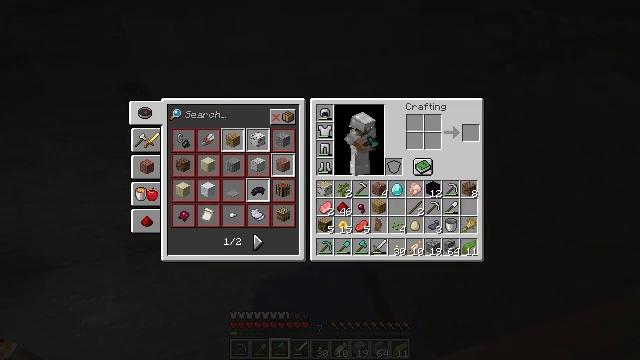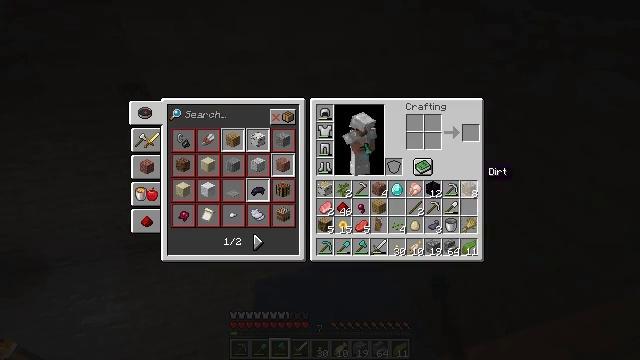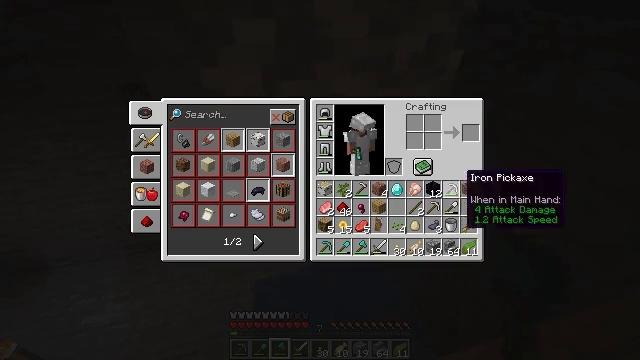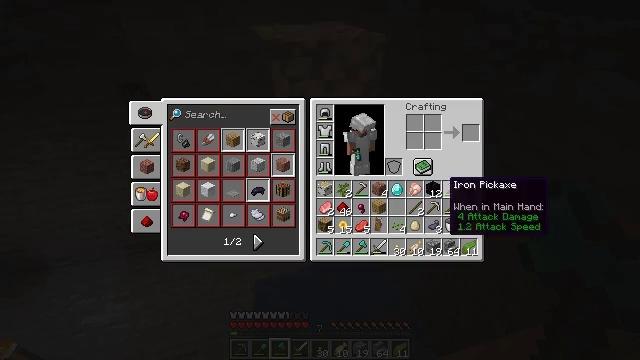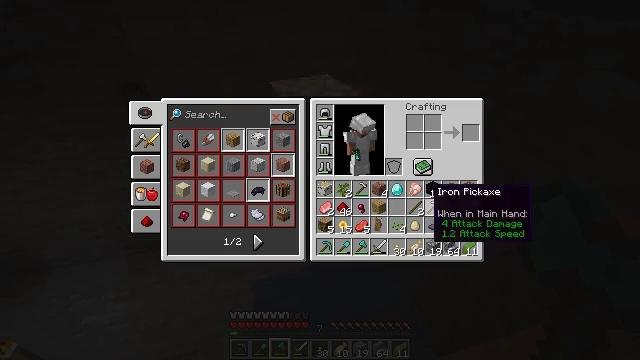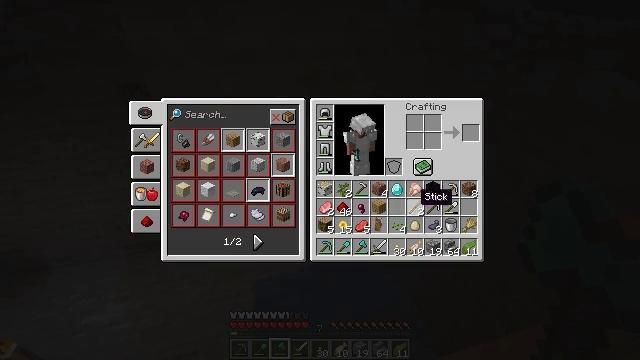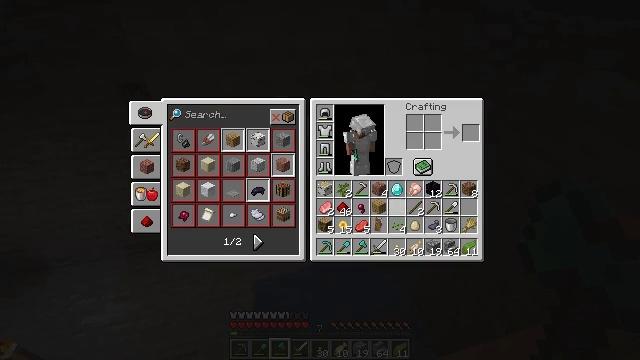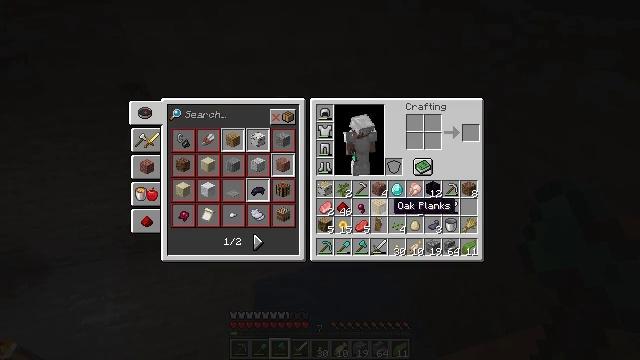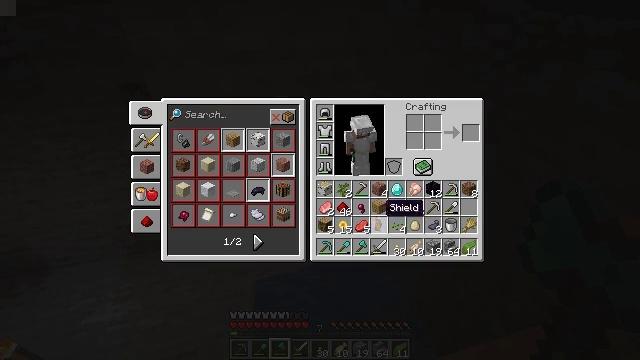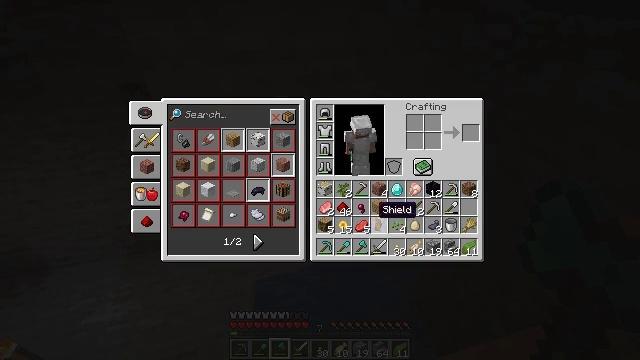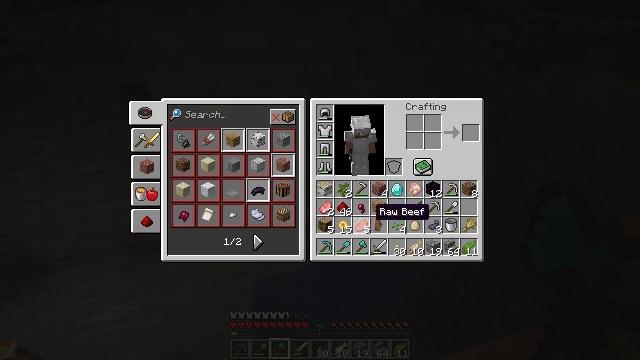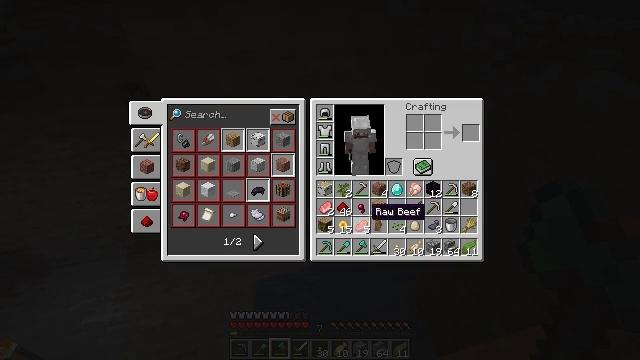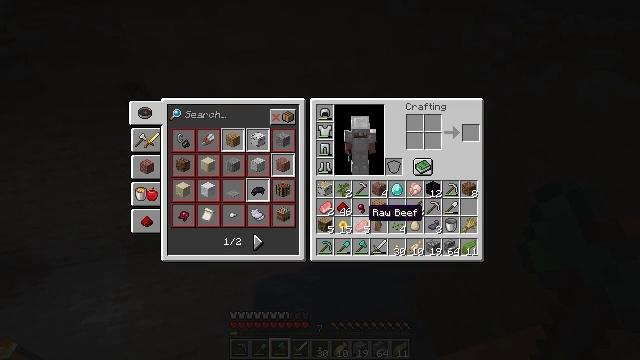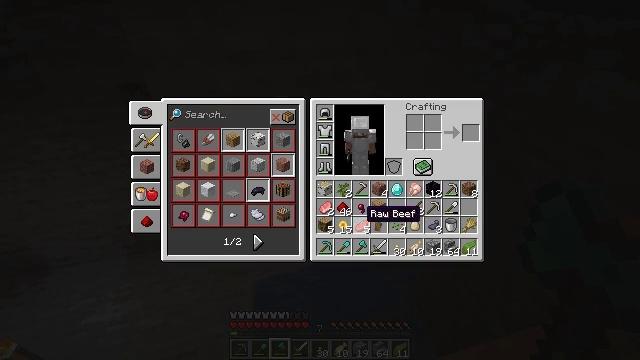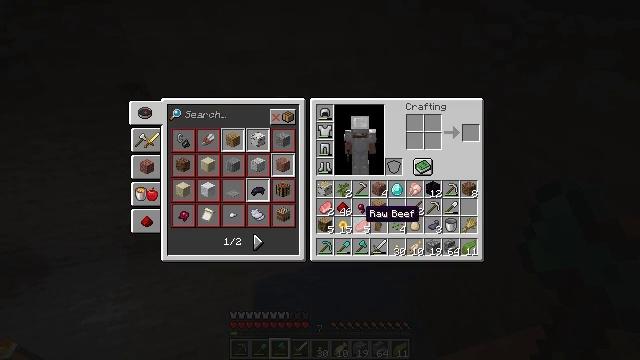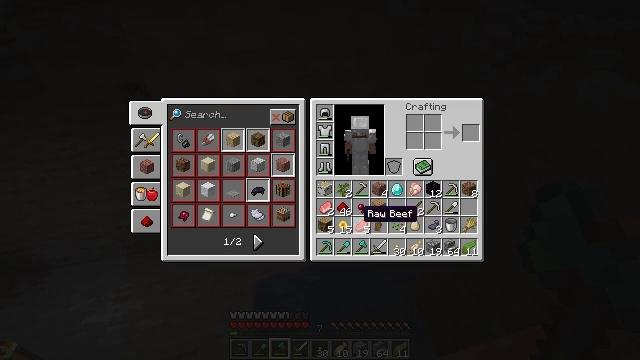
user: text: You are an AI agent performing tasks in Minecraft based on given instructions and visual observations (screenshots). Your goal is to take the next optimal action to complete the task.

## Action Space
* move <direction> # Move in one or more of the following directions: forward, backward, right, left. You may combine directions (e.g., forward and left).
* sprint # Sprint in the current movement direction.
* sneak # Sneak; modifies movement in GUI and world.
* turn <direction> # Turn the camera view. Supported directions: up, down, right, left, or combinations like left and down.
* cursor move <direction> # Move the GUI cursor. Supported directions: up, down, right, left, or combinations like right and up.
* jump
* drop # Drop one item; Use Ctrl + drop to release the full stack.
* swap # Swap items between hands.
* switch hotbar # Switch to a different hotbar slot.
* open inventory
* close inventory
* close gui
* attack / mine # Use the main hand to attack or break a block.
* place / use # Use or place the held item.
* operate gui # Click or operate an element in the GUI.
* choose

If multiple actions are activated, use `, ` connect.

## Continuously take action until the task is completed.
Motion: motion action
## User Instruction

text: Remove an oak fence from the inventory.
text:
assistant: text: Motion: cursor move left, open gui
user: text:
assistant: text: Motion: cursor move left
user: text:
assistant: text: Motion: cursor move left and down
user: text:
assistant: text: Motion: cursor move left
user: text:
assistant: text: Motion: cursor move left
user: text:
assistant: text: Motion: cursor move left
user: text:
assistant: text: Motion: cursor move left
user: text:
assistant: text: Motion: cursor move left
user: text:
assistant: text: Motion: no_op
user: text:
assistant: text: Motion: no_op
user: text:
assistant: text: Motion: no_op
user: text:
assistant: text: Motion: no_op
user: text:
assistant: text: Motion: no_op
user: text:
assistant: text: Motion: no_op
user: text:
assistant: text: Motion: no_op
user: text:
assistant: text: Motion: no_op
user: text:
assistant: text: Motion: no_op
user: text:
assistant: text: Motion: no_op
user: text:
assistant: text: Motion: no_op
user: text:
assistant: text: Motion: no_op
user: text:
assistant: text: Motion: no_op
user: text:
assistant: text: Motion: no_op
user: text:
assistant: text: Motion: no_op
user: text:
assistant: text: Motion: no_op
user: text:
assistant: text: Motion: no_op
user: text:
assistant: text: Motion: no_op
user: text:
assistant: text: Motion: no_op
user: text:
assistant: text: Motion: no_op
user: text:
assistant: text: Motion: no_op
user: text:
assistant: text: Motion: no_op